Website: bh-photo
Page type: receipt
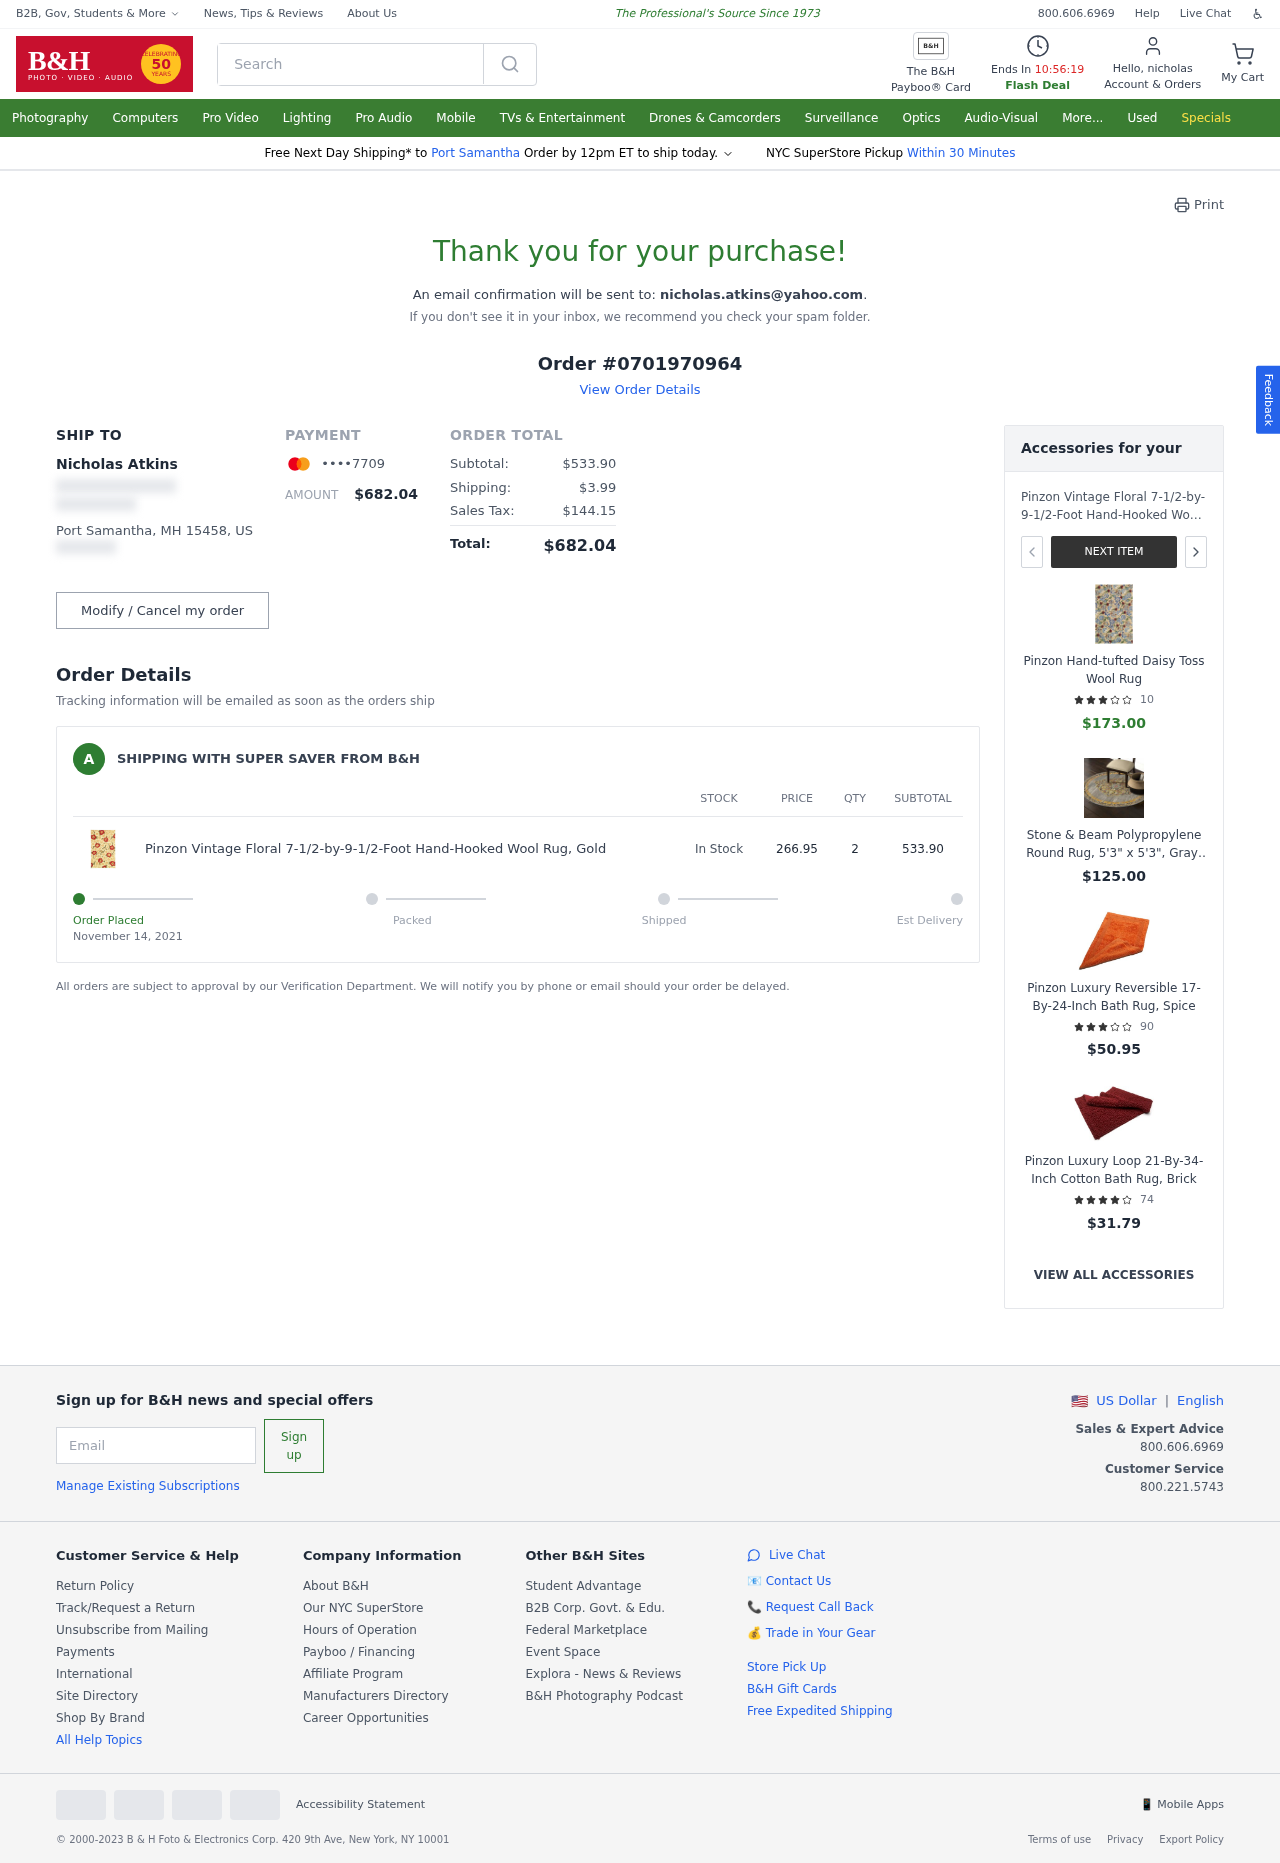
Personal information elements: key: PII_CARD_LAST4
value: ••••7709
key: PII_CITY
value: Port Samantha
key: PII_EMAIL
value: nicholas.atkins@yahoo.com
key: PII_FIRSTNAME
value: nicholas
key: PII_FULLNAME
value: Nicholas Atkins
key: PII_CITY_STATE_ZIP
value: Port Samantha, MH 15458
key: PII_COUNTRY_CODE
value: US
Product elements: key: PRODUCT1_NAME
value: Pinzon Vintage Floral 7-1/2-by-9-1/2-Foot Hand-Hooked Wool Rug, Gold
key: PRODUCT1_PRICE
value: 266.95
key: PRODUCT1_QUANTITY
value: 2
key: PRODUCT2_NAME
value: Pinzon Hand-tufted Daisy Toss Wool Rug
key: PRODUCT2_NUM_RATINGS
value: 10
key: PRODUCT2_PRICE
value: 173
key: PRODUCT2_RATING
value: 3.7
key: PRODUCT3_NAME
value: Stone & Beam Polypropylene Round Rug, 5'3" x 5'3", Gray, Orange, Multicolor
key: PRODUCT3_PRICE
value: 125
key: PRODUCT4_NAME
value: Pinzon Luxury Reversible 17-By-24-Inch Bath Rug, Spice
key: PRODUCT4_NUM_RATINGS
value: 90
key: PRODUCT4_PRICE
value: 50.95
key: PRODUCT4_RATING
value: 3.9
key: PRODUCT5_NAME
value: Pinzon Luxury Loop 21-By-34-Inch Cotton Bath Rug, Brick
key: PRODUCT5_NUM_RATINGS
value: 74
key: PRODUCT5_PRICE
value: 31.79
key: PRODUCT5_RATING
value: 4.8
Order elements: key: ORDER_ID
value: Order #0701970964
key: ORDER_TOTAL
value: $682.04
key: ORDER_SUBTOTAL
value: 533.90
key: ORDER_SUBTOTAL
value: $533.90
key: ORDER_SHIPPING_COST
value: $3.99
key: ORDER_TAX
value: $144.15
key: ORDER_DATE
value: November 14, 2021
Search elements: key: HEADER_SEARCH
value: Search